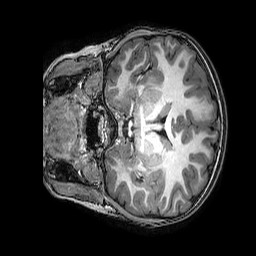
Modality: T1w
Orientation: coronal
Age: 6
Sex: female
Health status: healthy